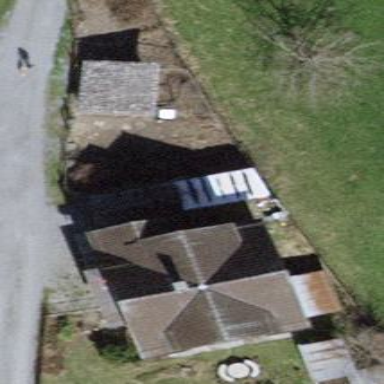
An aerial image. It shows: Detached building.